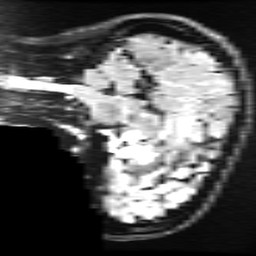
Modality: FLAIR
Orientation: sagittal
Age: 26
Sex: female
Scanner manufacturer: ge
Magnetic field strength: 3 T
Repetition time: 11 s
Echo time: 0.1497 s